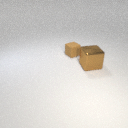
large brown metal cube in front of small brown rubber cube